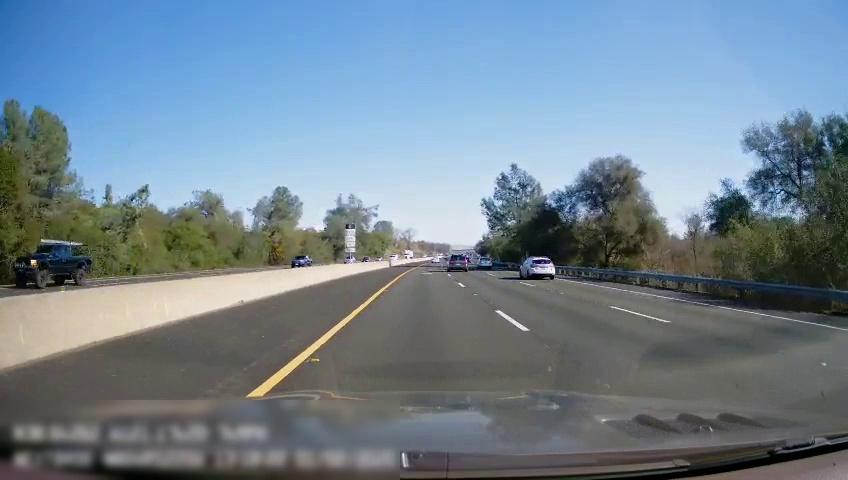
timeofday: Day
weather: Sunny
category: Drivable Space
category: Drivable Space
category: Vehicles | SUV
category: Vehicles | SUV
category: Vehicles | Van
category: Vehicles | SUV
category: Vehicles | SUV
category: Vehicles | Car
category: Lanes | Opposite Lane
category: Lanes | Current Lane
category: Lanes | Current Lane
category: Lanes | Alternate Lane
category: Lanes | Alternate Lane
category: Traffic | Signs